Question:
I am working on Winform application. Using Telerik controls on it.
On 1 form, I need to have composite columns as in image above. These columns have been added dynamically(through C#), I have used HTMlViewDefinition.
The problem is, columns boundaries are getting overlapped as in image above.
I need the column width to be decided at run time, so don't want to give static width to them.
NOTE: Due to confidentiality I have removed column names from snapshot and put dummy column names in code. Hope not an issue.
Any help would be sincerely appreciated. Thanks in advance
Code, I have written for this grid is as below
'''
var htmlView = new HtmlViewDefinition()
{
};
htmlView.RowTemplate.Rows.Add(new RowDefinition());
htmlView.RowTemplate.Rows.Add(new RowDefinition());
htmlView.RowTemplate.Rows[0].Cells.Add(new CellDefinition("No"));
htmlView.RowTemplate.Rows[0].Cells.Add(new CellDefinition("Col1"));
htmlView.RowTemplate.Rows[0].Cells.Add(new CellDefinition("Col2"));
htmlView.RowTemplate.Rows[0].Cells.Add(new CellDefinition("Col3"));
htmlView.RowTemplate.Rows[0].Cells.Add(new CellDefinition("Col4"));
htmlView.RowTemplate.Rows[0].Cells.Add(new CellDefinition("Col5"));
htmlView.RowTemplate.Rows[0].Cells.Add(new CellDefinition("Col6"));
htmlView.RowTemplate.Rows[0].Cells.Add(new CellDefinition("Col7"));
htmlView.RowTemplate.Rows[0].Cells.Add(new CellDefinition("Col8"));
htmlView.RowTemplate.Rows[0].Cells.Add(new CellDefinition("Col9"));
htmlView.RowTemplate.Rows[0].Cells.Add(new CellDefinition("Col10"));
htmlView.RowTemplate.Rows[0].Cells.Add(new CellDefinition("Col11"));
htmlView.RowTemplate.Rows[0].Cells.Add(new CellDefinition("Col12"));
htmlView.RowTemplate.Rows[0].Cells.Add(new CellDefinition("Col13"));
htmlView.RowTemplate.Rows[0].Cells.Add(new CellDefinition("Col14"));
htmlView.RowTemplate.Rows[0].Cells.Add(new CellDefinition("Col15"));
htmlView.RowTemplate.Rows[0].Cells[0].RowSpan = 2;
htmlView.RowTemplate.Rows[0].Cells[3].RowSpan = 2;
htmlView.RowTemplate.Rows[0].Cells[4].RowSpan = 2;
htmlView.RowTemplate.Rows[0].Cells[3].ColSpan = 1;
htmlView.RowTemplate.Rows[0].Cells[4].ColSpan = 1;
htmlView.RowTemplate.Rows[0].Cells[5].RowSpan = 2;
htmlView.RowTemplate.Rows[0].Cells[6].RowSpan = 2;
htmlView.RowTemplate.Rows[0].Cells[7].RowSpan = 3;
htmlView.RowTemplate.Rows[0].Cells[9].RowSpan = 2;
htmlView.RowTemplate.Rows[0].Cells[10].RowSpan = 2;
htmlView.RowTemplate.Rows[0].Cells[11].RowSpan = 2;
htmlView.RowTemplate.Rows[0].Cells[12].RowSpan = 2;
htmlView.RowTemplate.Rows[0].Cells[13].RowSpan = 2;
htmlView.RowTemplate.Rows[0].Cells[14].RowSpan = 2;
htmlView.RowTemplate.Rows[0].Cells[15].RowSpan = 2;
htmlView.RowTemplate.Rows[0].Height = 30;
htmlView.RowTemplate.Rows[1].Cells.Add(new CellDefinition("Item Description"));
htmlView.RowTemplate.Rows[1].Cells[0].ColSpan = 2;
htmlView.RowTemplate.Rows[1].Cells.Add(new CellDefinition("Direction"));
htmlView.RowTemplate.Rows[1].Height = 30;
gridDrugList.BestFitColumns();
gridDrugList.MasterTemplate.AutoSizeColumnsMode = GridViewAutoSizeColumnsMode.Fill;
gridDrugList.ViewDefinition = htmlView;
'''
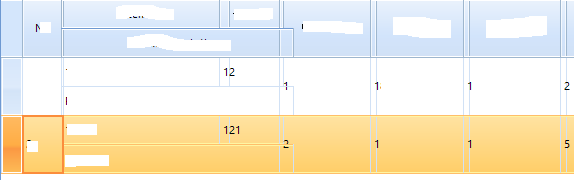
Answer: This seems to be a <URL> with the Html view definition. The proposed workaround is to subscribed to the SizeChanged event of RadGridView and refresh the rows:
'''
private void RadGridView1_SizeChanged(object sender, EventArgs e)
{
radGridView1.TableElement.ViewElement.UpdateRows(true);
}
'''